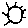
Label: sun